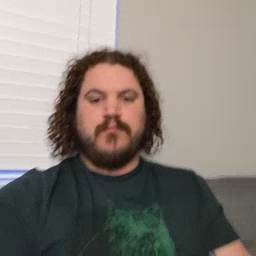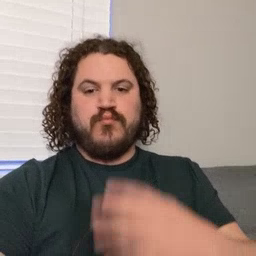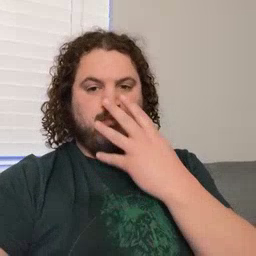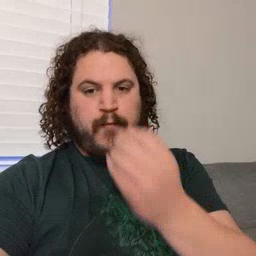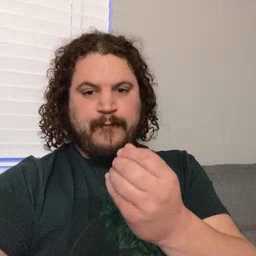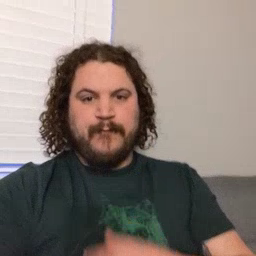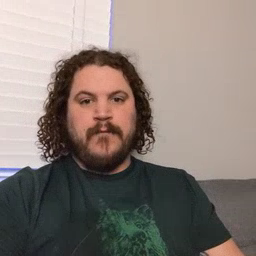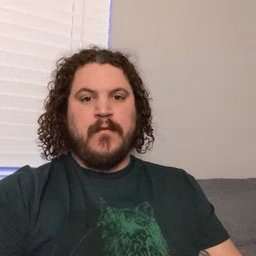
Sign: wolf